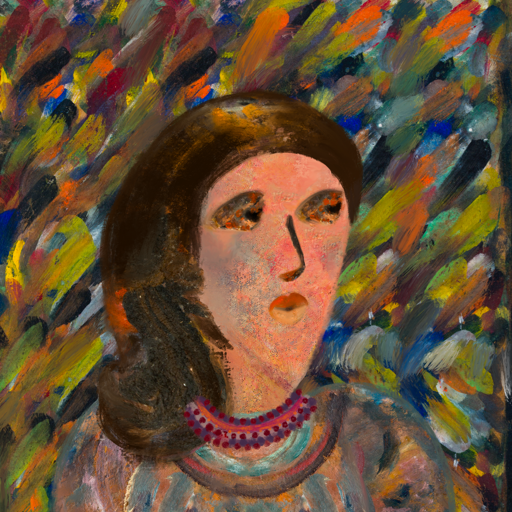
Background: An_Impression, Head And Neck Side: Irani, Face Side: Gypsy_Queen, Bust: Boggyland, Hair Side: Gypsy_Queen, Head Accessory: Blank, Second Necklace: Blank, Necklace: Roy_Bahadur, Baby: Blank